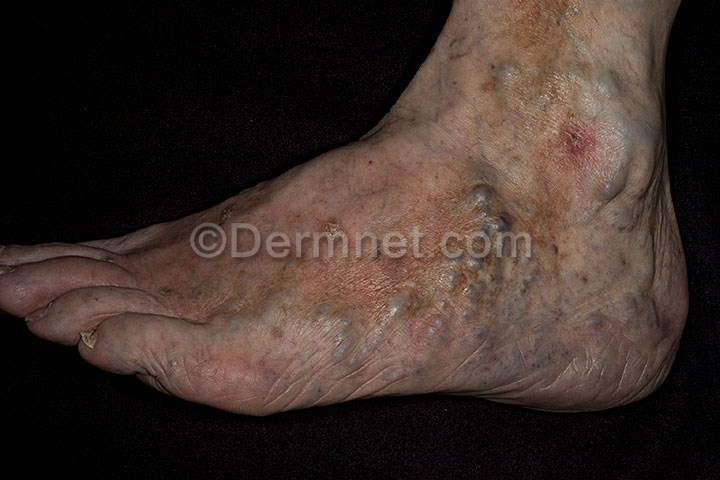
Disease: Eczema Photos